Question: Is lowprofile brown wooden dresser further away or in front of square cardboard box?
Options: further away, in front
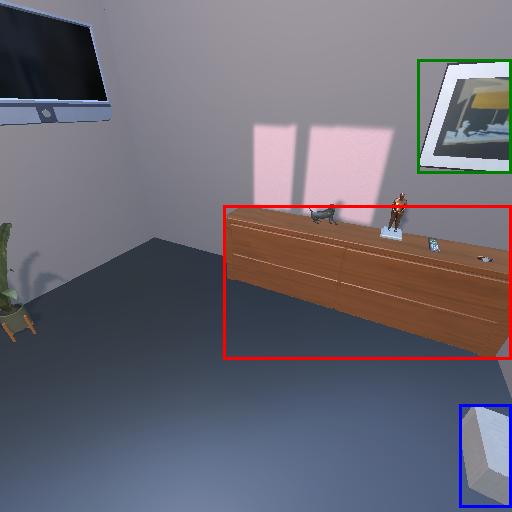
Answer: further away